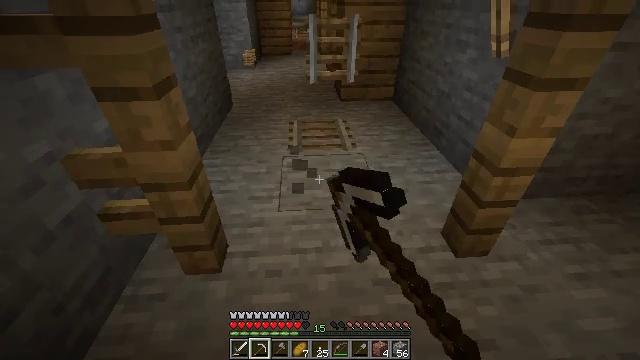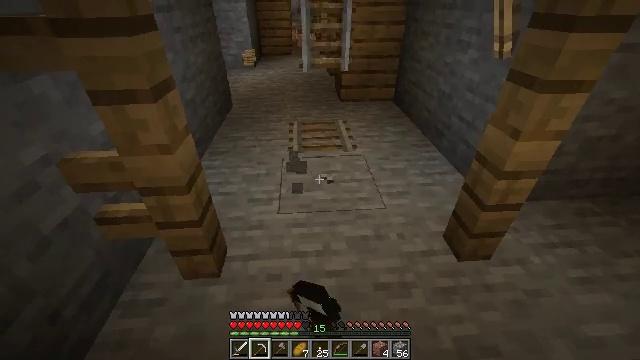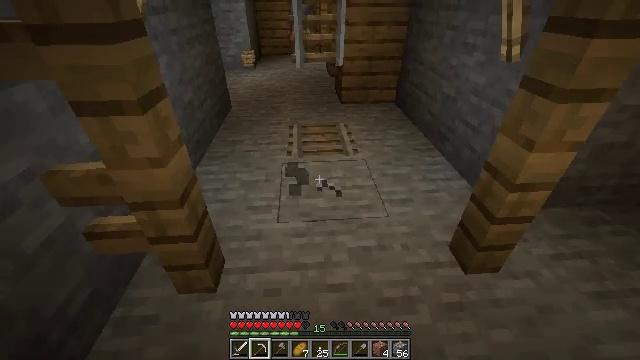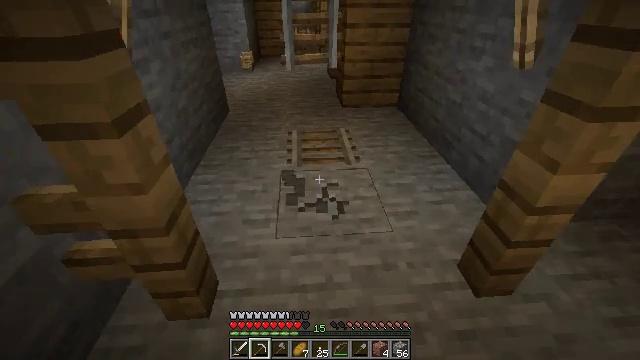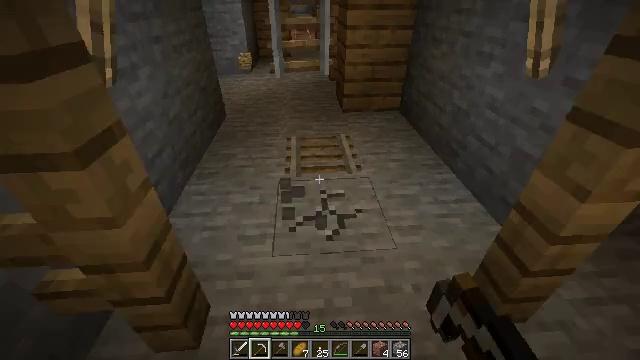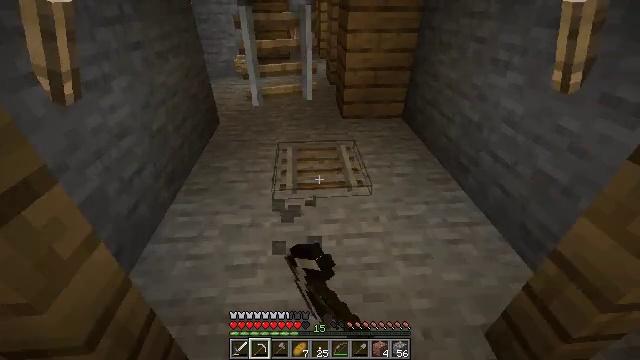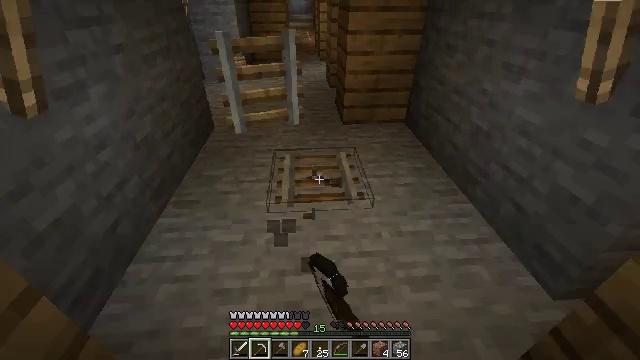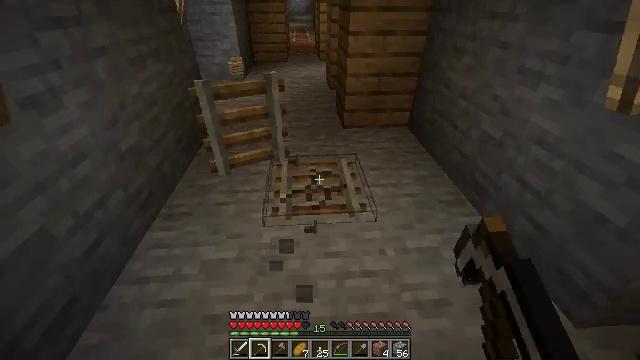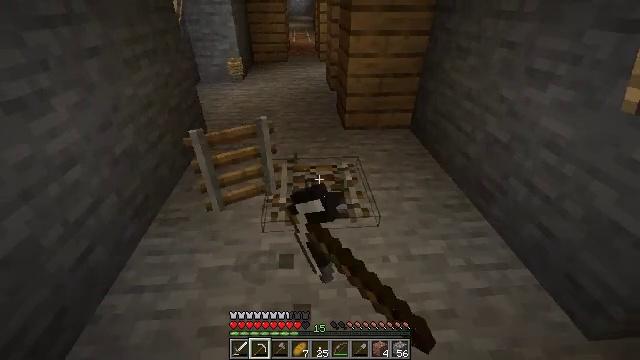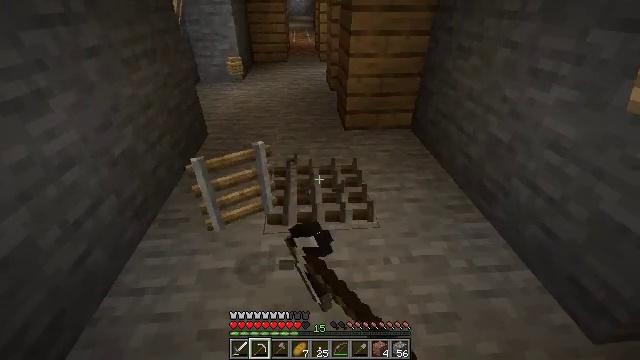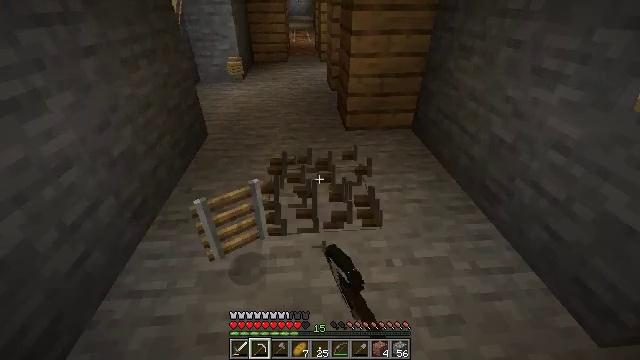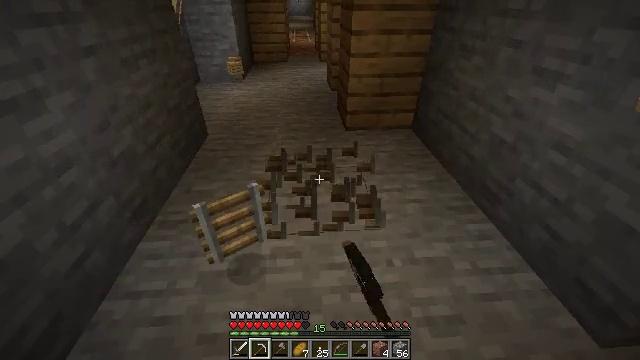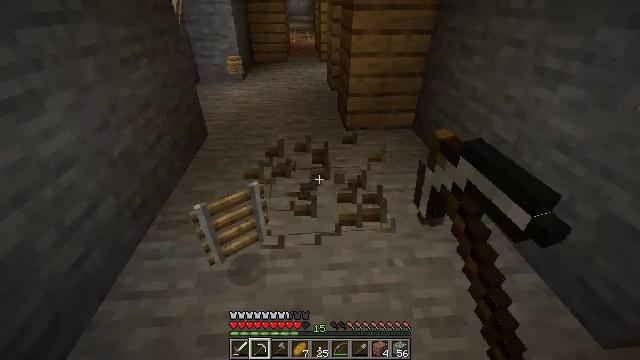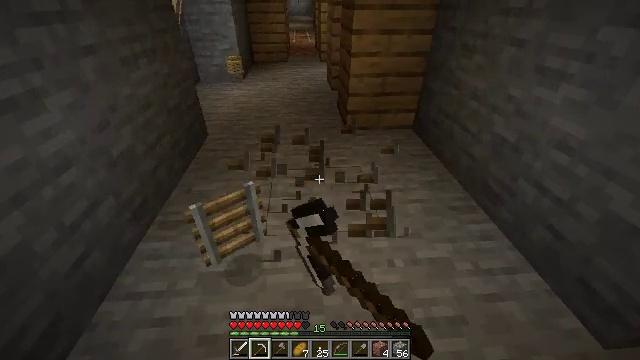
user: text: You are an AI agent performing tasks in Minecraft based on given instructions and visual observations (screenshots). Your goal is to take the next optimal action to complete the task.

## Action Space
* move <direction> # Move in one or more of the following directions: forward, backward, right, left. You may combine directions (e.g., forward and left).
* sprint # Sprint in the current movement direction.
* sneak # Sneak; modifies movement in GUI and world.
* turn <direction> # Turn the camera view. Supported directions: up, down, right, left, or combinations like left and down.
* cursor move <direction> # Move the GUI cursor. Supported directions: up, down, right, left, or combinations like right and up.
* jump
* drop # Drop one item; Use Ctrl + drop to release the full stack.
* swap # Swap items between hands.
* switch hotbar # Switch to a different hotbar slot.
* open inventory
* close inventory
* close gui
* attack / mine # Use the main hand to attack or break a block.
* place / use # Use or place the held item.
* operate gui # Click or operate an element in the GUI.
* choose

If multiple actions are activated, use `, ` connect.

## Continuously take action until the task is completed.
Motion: motion action
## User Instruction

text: Pick up the rail by attacking it.
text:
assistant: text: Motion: move forward, attack / mine
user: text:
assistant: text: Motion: move forward, attack / mine
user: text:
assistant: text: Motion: move forward, attack / mine
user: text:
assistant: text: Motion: move forward, attack / mine
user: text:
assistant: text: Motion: move forward, attack / mine
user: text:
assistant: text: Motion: move forward, attack / mine
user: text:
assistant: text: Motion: attack / mine
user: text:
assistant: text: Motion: attack / mine
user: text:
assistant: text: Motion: attack / mine
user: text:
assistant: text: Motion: attack / mine
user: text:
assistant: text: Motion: attack / mine
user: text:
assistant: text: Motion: attack / mine
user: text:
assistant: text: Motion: attack / mine
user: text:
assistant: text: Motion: no_op